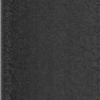
Label: dusty